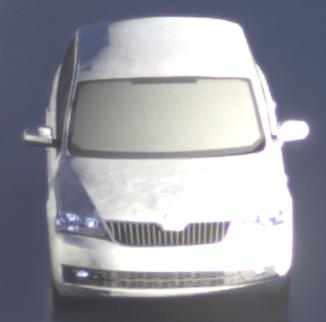
Make: Skoda
Model: Rapid Spaceback 1.2 TSI
Detailed model: Rapid Spaceback
Model produced from: 2013/10
Model produced until: 2015/04
Doors: 5
Color: white
Road condition: wet road
Daytime: sunrise or sunset
Contrast: high contrast